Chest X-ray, AP view. Patient: 55 years old, sex M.
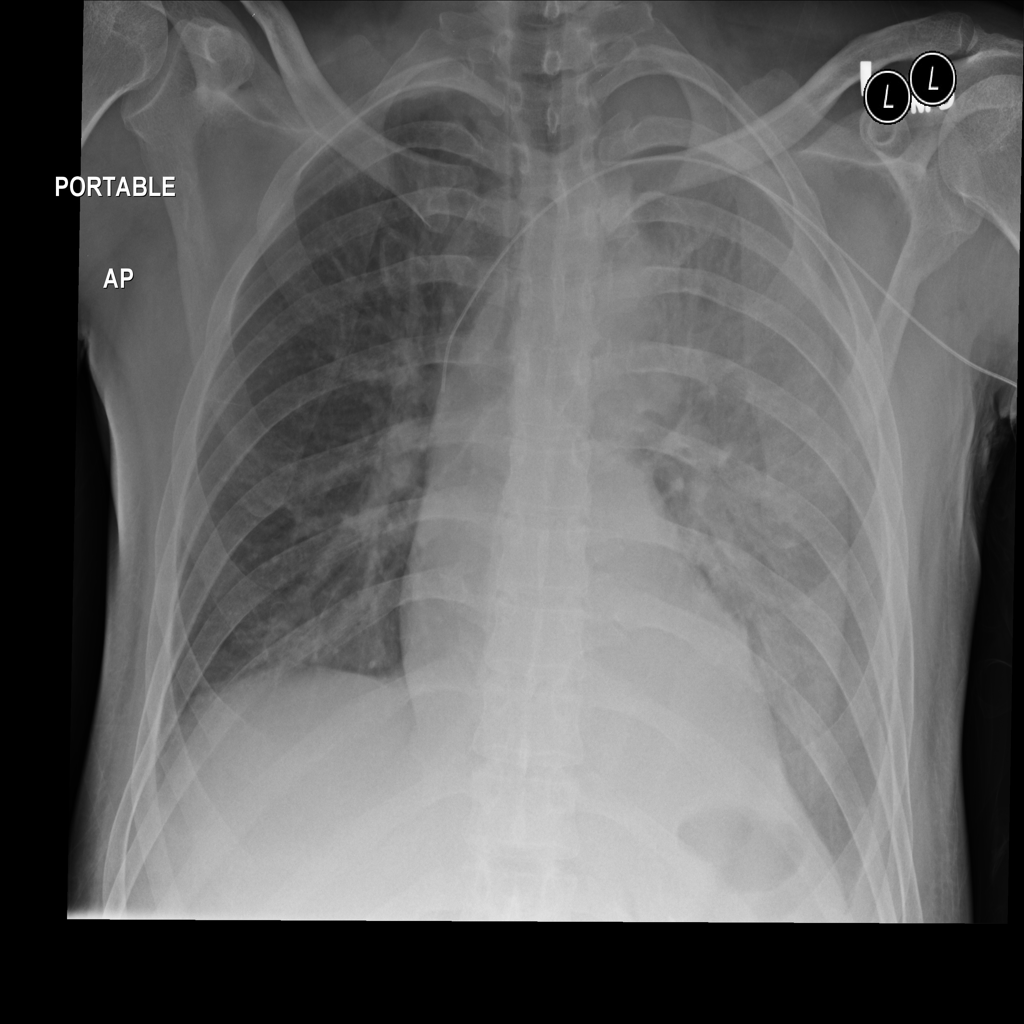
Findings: Effusion